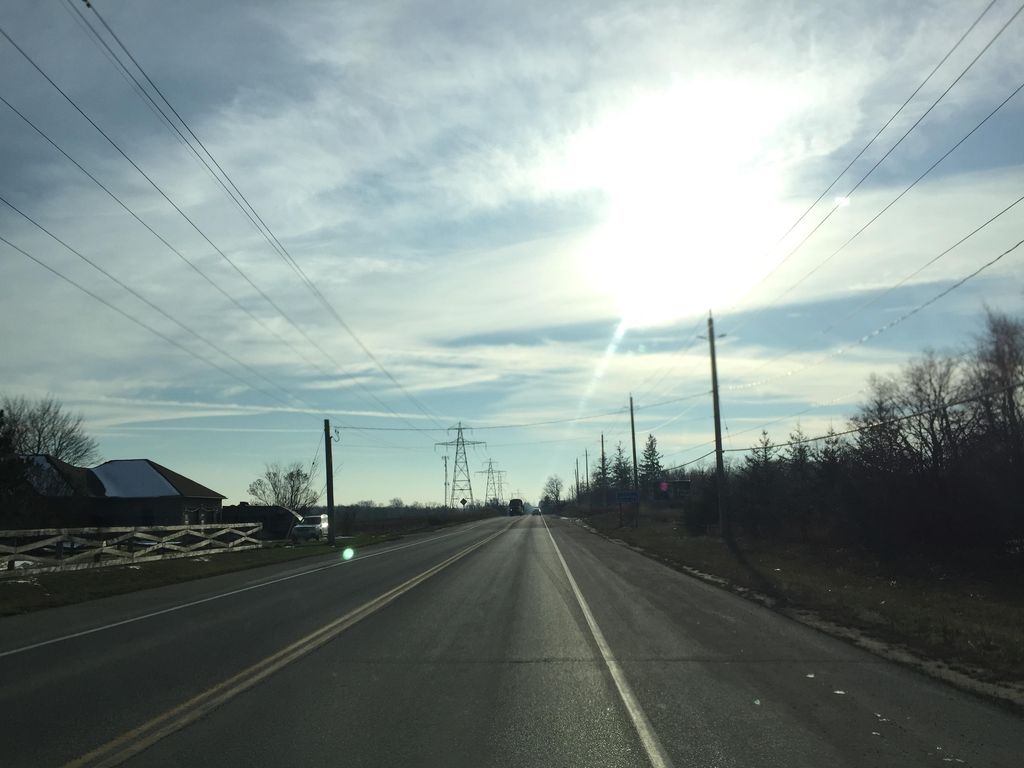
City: kitchener-waterloo